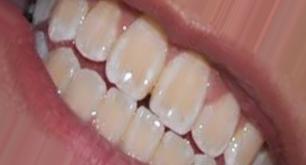
Condition: Tooth Discoloration